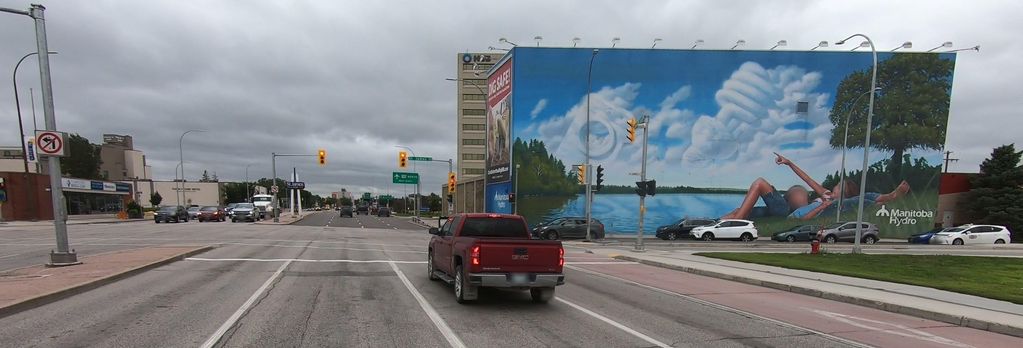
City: winnipeg